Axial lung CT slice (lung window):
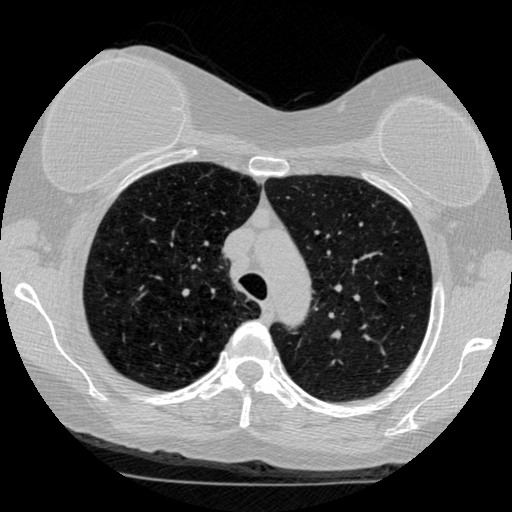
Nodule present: no